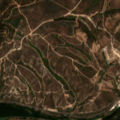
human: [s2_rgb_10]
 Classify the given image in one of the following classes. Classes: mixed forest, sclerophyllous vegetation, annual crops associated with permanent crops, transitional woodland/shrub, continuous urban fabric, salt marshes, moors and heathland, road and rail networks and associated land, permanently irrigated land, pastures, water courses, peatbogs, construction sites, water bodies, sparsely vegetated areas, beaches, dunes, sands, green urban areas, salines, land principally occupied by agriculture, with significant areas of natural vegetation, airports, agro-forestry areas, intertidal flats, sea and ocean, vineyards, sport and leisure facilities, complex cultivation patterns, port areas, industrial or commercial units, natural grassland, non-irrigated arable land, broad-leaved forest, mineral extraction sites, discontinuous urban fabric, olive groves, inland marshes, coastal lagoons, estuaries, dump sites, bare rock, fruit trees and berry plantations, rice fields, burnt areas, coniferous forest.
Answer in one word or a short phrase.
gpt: permanently irrigated land, olive groves, broad-leaved forest, transitional woodland/shrub, water courses